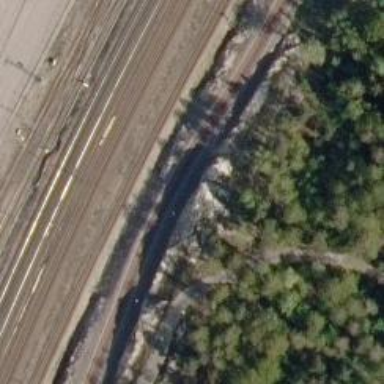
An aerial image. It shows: Railway with continuous electrified contact line.